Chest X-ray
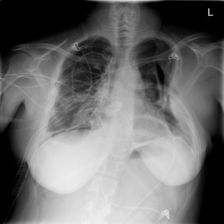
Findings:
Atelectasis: negative
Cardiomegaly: negative
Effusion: negative
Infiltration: negative
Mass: negative
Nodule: negative
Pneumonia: negative
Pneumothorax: negative
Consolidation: negative
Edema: negative
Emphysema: negative
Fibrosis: negative
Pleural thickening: negative
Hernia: negative